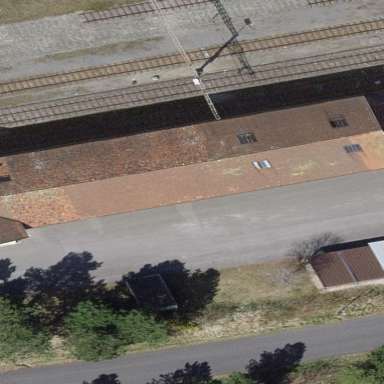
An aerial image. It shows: Industrial building.